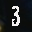
Label: 3